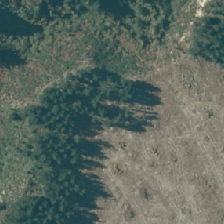
Land cover: high_producing_grassland